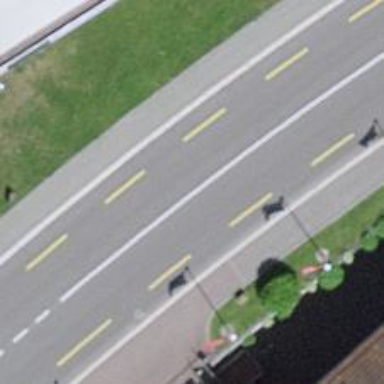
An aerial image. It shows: Tertiary road with asphalt surface and cycle lane.